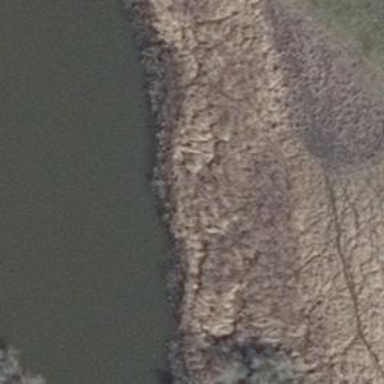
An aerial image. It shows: Reedbed wetland area.